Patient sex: F
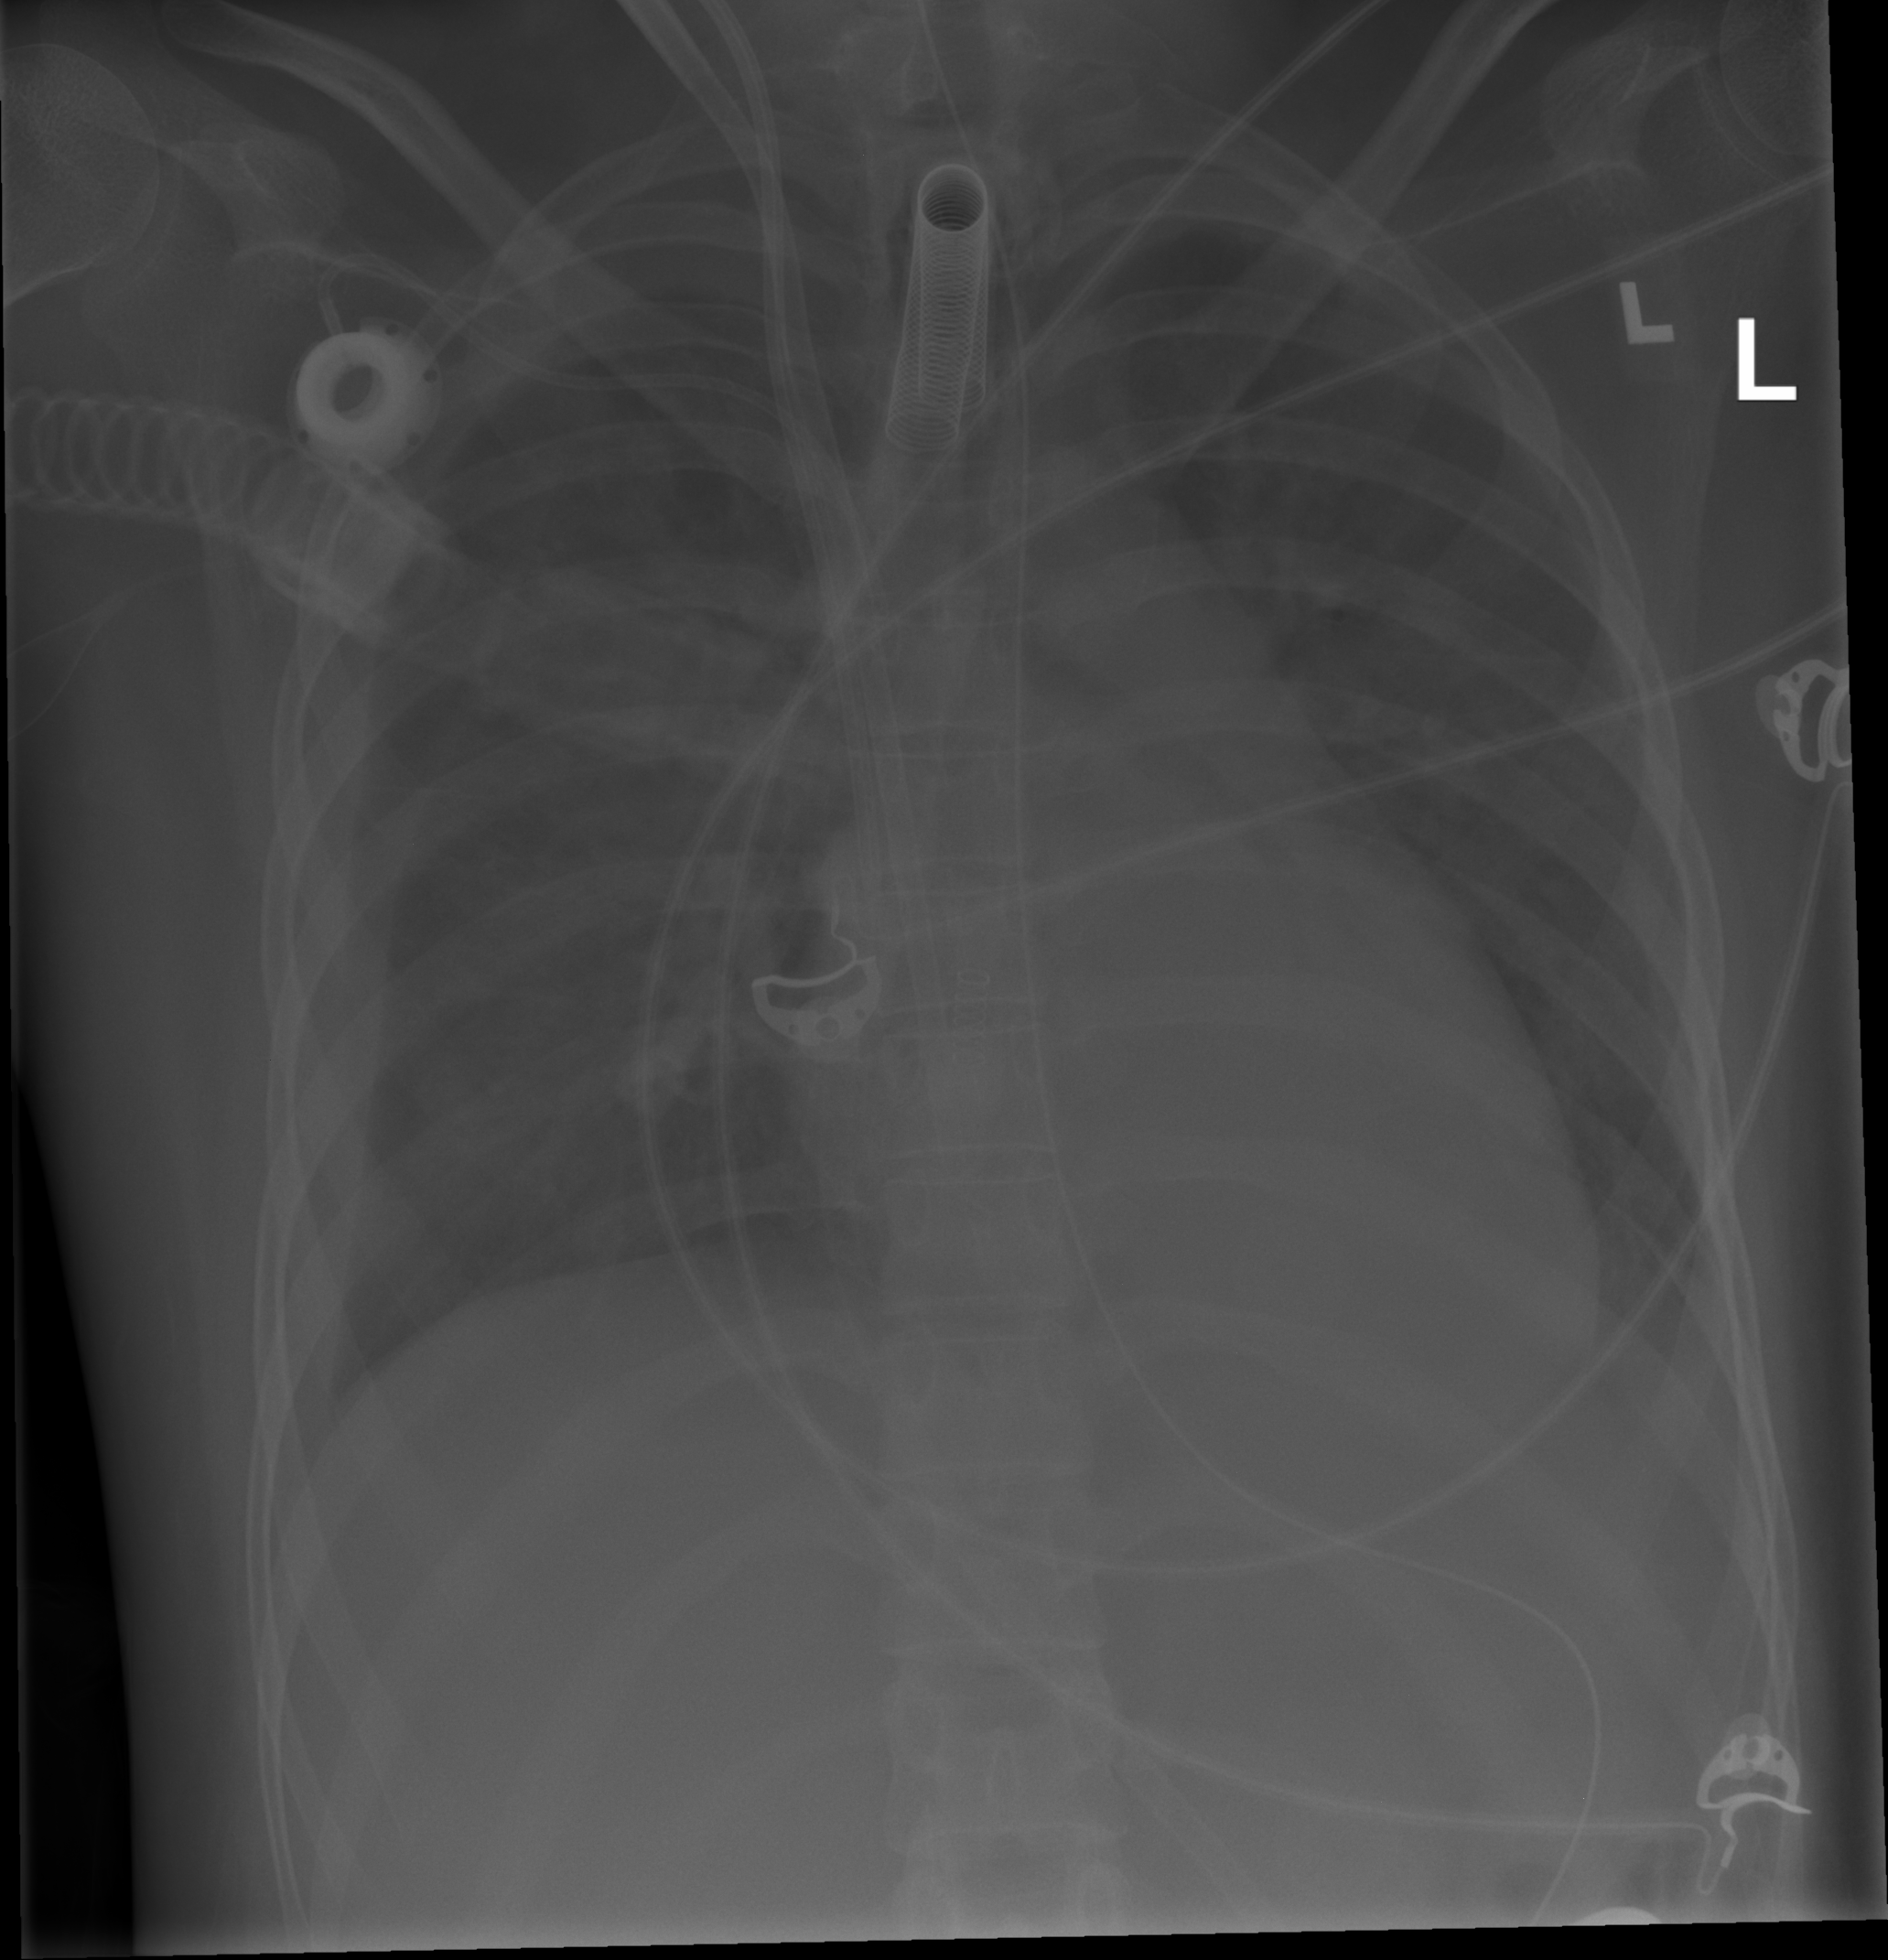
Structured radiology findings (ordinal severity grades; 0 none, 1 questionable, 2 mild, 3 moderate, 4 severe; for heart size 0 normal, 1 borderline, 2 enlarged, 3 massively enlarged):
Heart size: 2
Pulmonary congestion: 2
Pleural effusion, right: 2
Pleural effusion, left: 2
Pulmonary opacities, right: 2
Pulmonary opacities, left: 3
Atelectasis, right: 2
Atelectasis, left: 0